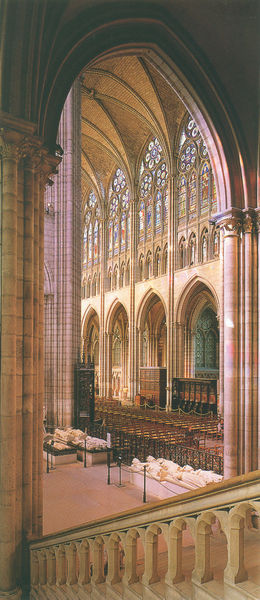
Titel: Abteikirche in St. Denis
Standort: St. Denis, Abteikirche (EU - F)
Schlagwörter: braun, fenster, glas, licht, pfeiler, raum, säulen, blick, gebäude, architektur, stein, kirche, boden, innen, gotik, bogen, perspektive, treppe, gestühl, kerze, geländer, stufen, oben, bögen, gewölbe, rippen, altar, bänke, kapitelle, kathedrale, sarg, gotisch, rippengewölbe, rosette, spitzbogen, spitzbögen, grab, chor, kanneluren, gruen, christentum, absperrung, rosetten, kreuzgang, maßwerk, notre dame, sarkophag, chorgestühl, kathetrale